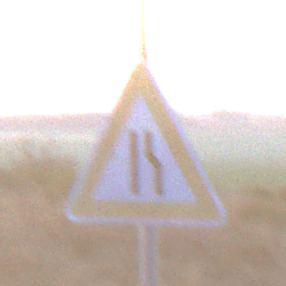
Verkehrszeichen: EinseitigVerengteFahrbahnRechts
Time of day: SunriseSunset
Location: Outdoor (Nature)
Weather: Clear
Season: NotSpecified
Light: Natural